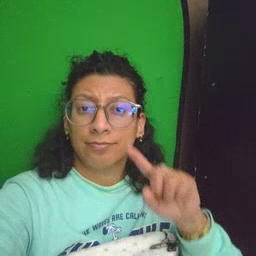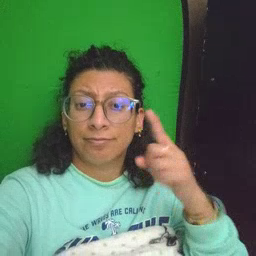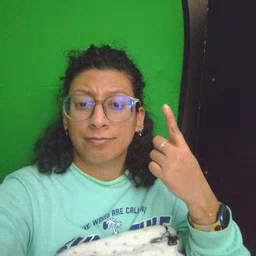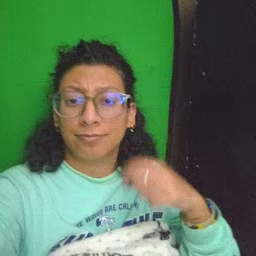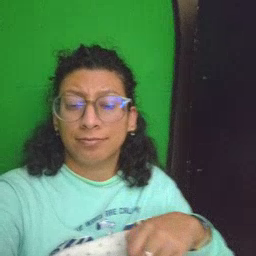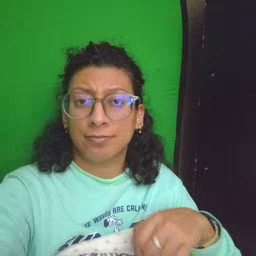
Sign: first